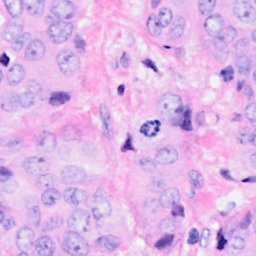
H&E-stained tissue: Breast